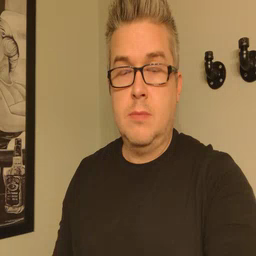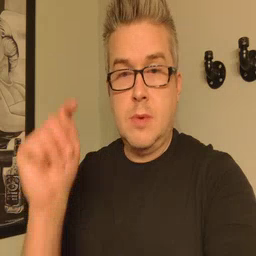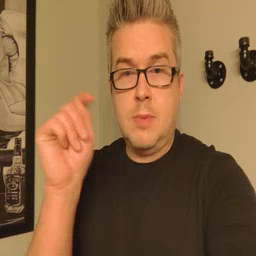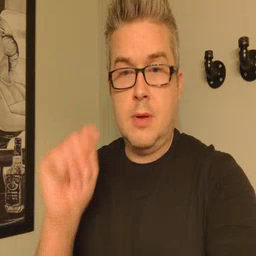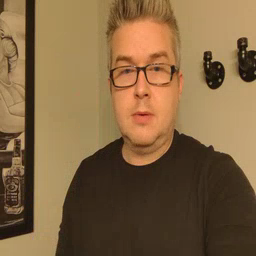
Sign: potty